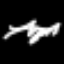
Label: squiggle